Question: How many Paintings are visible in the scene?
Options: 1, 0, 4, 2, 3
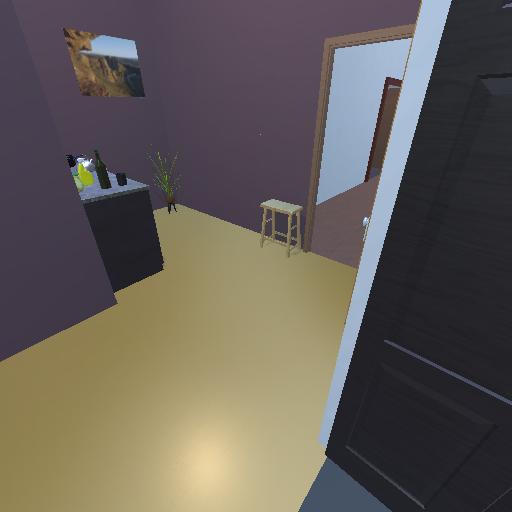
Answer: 1